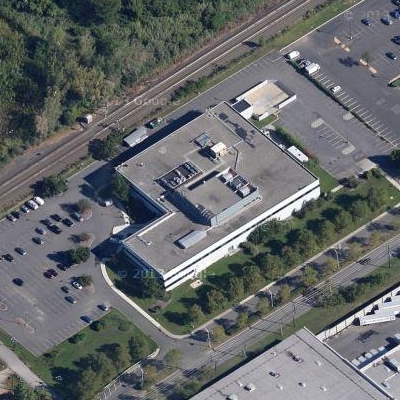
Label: cIndustry